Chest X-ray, PA view. Patient: 52 years old, sex M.
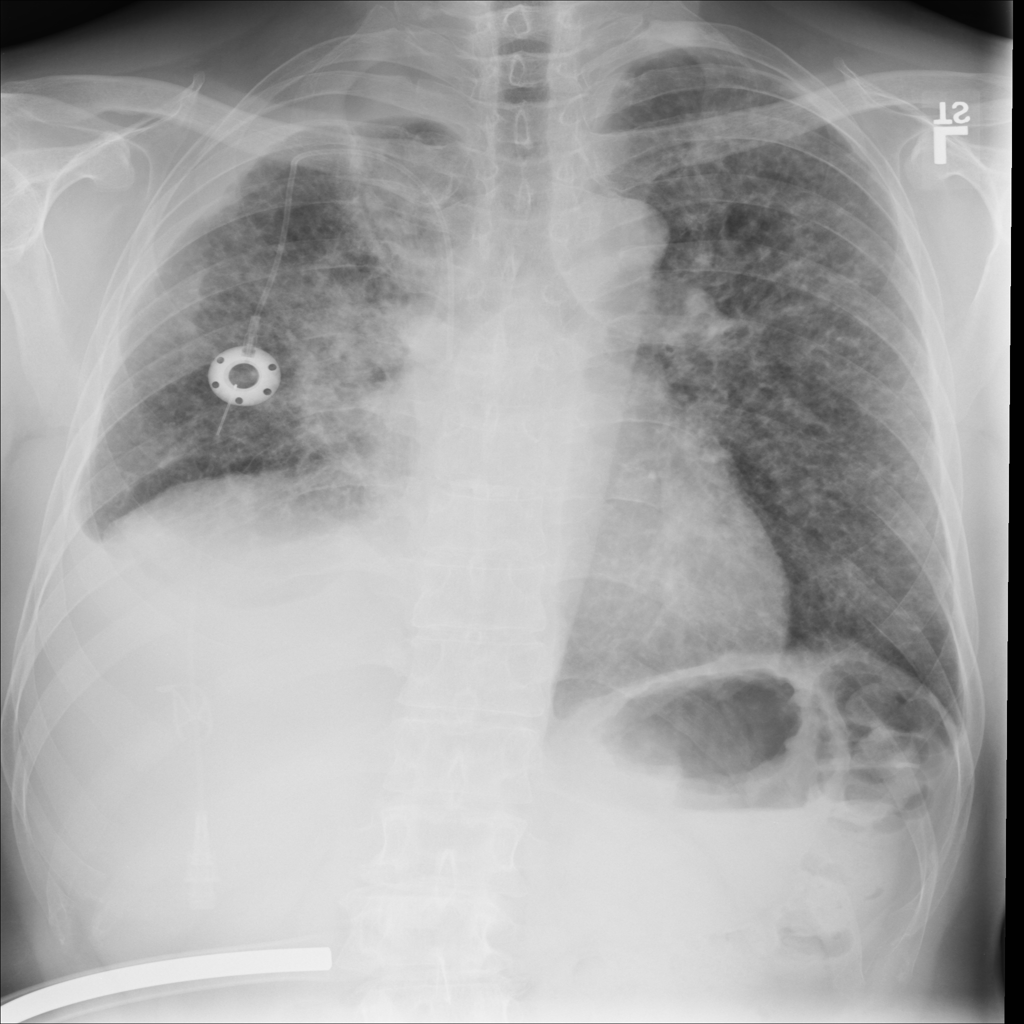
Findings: Effusion, Nodule